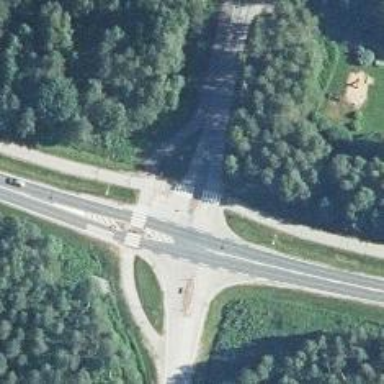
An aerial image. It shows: Asphalt cycleway with zebra crossing.